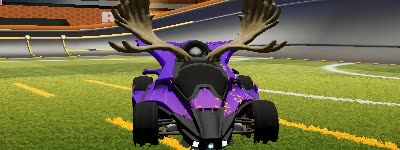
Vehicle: aftershock